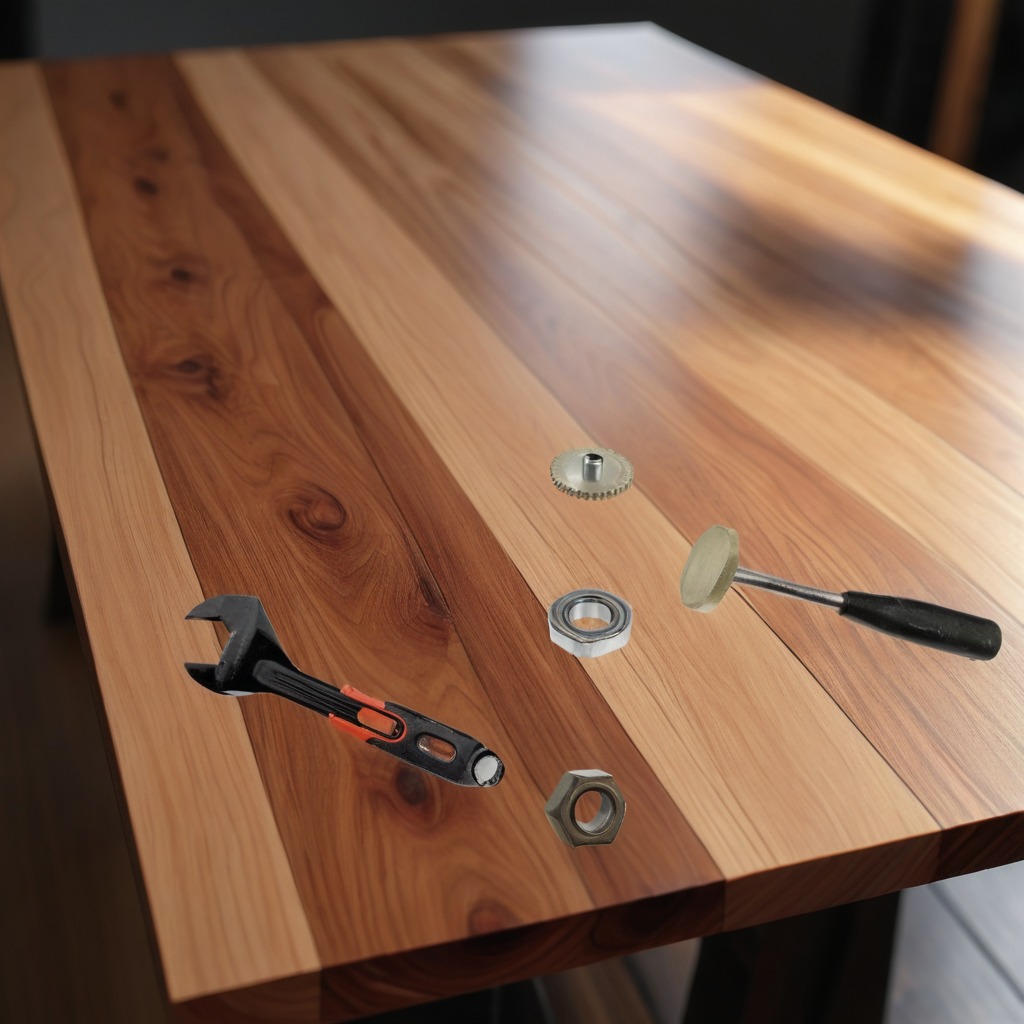
A metal ball bearing, a steel gear with teeth, a hammer, a metal nut, and a wrench are lying on the wooden table.